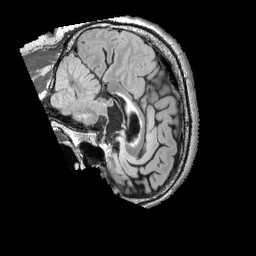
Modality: FLAIR
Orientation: sagittal
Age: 59
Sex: male
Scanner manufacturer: siemens
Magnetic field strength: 3 T
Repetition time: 5 s
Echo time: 0.387 s